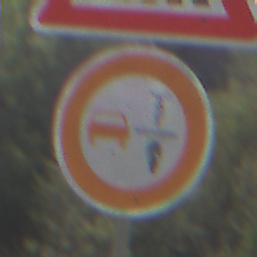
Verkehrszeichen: VerbotUeberholenEinspurigeFahrzeuge
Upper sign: FussgaengerueberwegLinks
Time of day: Midday
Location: Outdoor (Nature)
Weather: PartlyCloudy
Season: NotSpecified
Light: Natural